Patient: sex M, age 69
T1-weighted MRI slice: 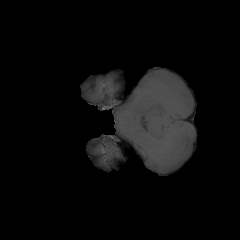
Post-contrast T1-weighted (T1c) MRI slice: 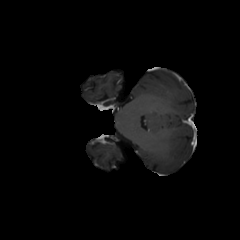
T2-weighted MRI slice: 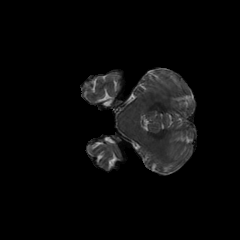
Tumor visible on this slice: no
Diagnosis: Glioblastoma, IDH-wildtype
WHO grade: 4